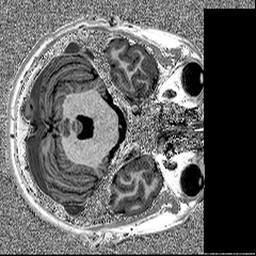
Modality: MP2RAGE
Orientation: axial
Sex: male